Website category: sports
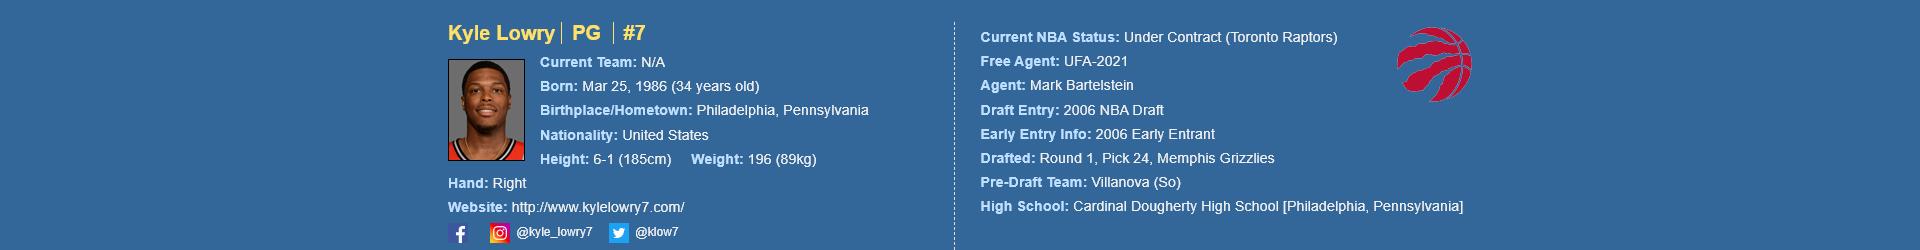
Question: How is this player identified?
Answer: Kyle Lowry

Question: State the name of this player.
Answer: Kyle Lowry

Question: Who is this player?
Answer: Kyle Lowry

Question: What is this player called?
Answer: Kyle Lowry

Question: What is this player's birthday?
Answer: Mar 25, 1986

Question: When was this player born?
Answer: Mar 25, 1986

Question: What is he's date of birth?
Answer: Mar 25, 1986

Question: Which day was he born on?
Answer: Mar 25, 1986

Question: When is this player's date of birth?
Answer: Mar 25, 1986

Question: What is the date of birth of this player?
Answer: Mar 25, 1986

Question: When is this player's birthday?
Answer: Mar 25, 1986

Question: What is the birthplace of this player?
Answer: Philadelphia, Pennsylvania

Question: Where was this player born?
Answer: Philadelphia, Pennsylvania

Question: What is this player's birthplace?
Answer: Philadelphia, Pennsylvania

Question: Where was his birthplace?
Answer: Philadelphia, Pennsylvania

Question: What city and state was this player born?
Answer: Philadelphia, Pennsylvania

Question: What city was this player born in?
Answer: Philadelphia, Pennsylvania

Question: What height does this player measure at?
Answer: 6-1 (185cm)

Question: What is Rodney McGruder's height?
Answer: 6-1 (185cm)

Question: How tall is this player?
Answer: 6-1 (185cm)

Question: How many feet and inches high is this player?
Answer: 6-1 (185cm)

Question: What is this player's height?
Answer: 6-1 (185cm)

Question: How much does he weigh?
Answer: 196 (89kg)

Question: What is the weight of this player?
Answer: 196 (89kg)

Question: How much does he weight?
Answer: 196 (89kg)

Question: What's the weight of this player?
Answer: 196 (89kg)

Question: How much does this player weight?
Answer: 196 (89kg)

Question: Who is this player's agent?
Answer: Mark Bartelstein

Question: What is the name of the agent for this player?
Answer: Mark Bartelstein

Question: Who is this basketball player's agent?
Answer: Mark Bartelstein

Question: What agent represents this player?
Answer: Mark Bartelstein

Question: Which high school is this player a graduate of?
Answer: Cardinal Dougherty High School

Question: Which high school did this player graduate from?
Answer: Cardinal Dougherty High School

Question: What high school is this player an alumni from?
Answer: Cardinal Dougherty High School

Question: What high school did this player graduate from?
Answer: Cardinal Dougherty High School

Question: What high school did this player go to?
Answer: Cardinal Dougherty High School

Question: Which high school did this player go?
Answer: Cardinal Dougherty High School